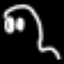
Label: frog